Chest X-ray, AP view. Patient: 51 years old, sex M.
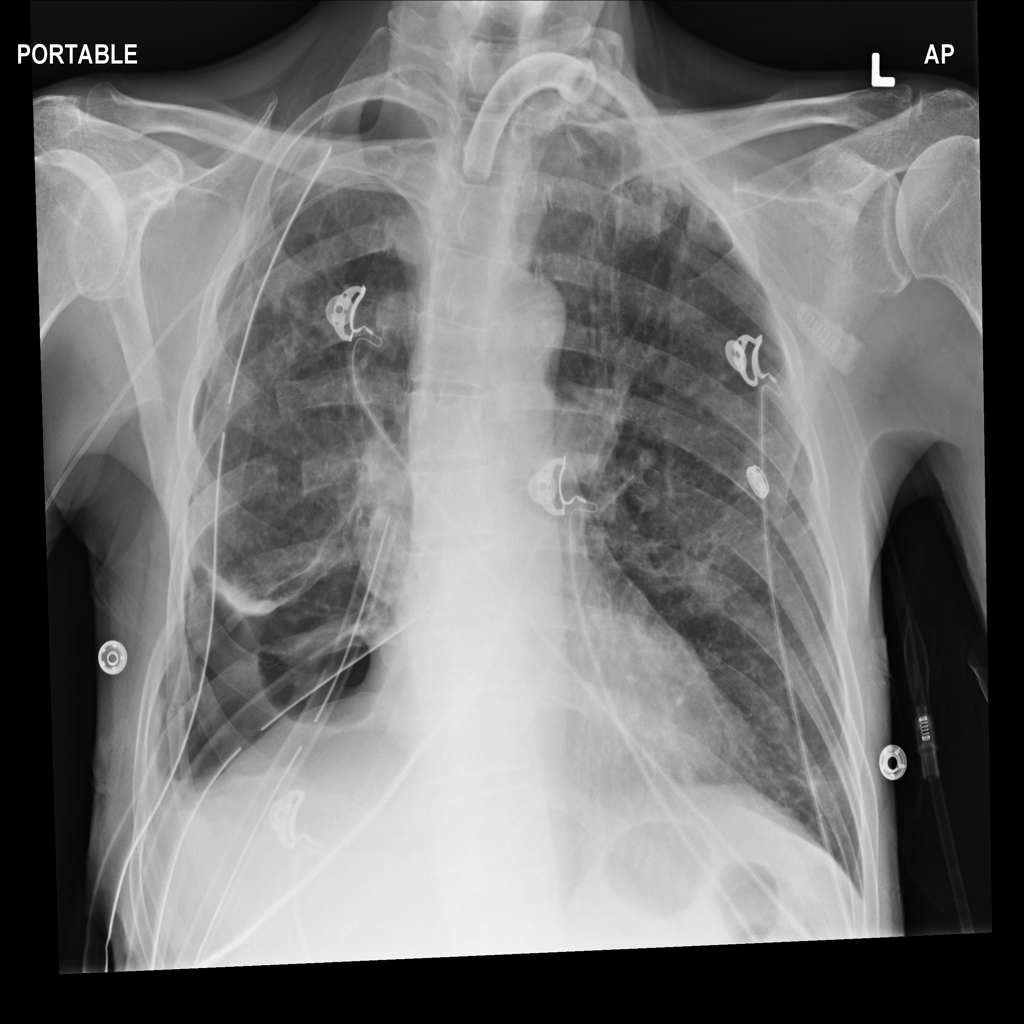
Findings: Pneumothorax